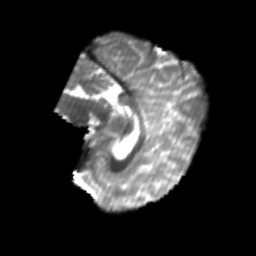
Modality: T2w
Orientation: sagittal
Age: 21
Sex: female
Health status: healthy
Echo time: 0.074 s